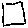
Label: square